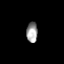
Tissue: prostate
Cell type: Epithelial cells
Senescence score: 0.2458
Nuclear area (px): 221
Mean DAPI intensity: 157.932